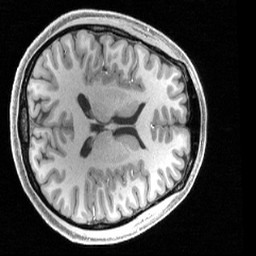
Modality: T1w
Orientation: axial
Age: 21
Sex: female
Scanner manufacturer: siemens
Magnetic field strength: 3 T
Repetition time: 2.4 s
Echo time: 0.00224 s